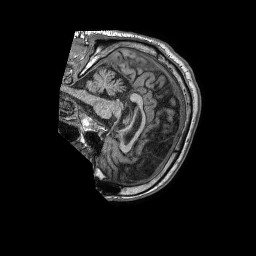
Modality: T1w
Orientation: sagittal
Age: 61
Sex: male
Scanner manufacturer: philips
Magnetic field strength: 1.5 T
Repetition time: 0.007616 s
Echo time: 0.003465 s